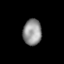
Tissue: lung
Cell type: T cells
Senescence score: 0.1446
Nuclear area (px): 471
Mean DAPI intensity: 147.344